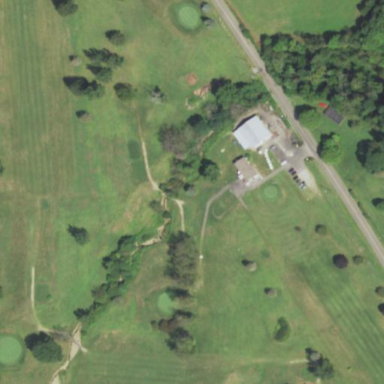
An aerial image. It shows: Golf course.